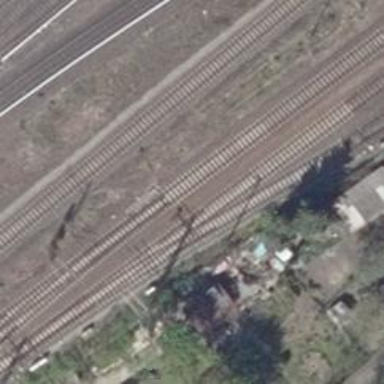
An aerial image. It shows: Railway signal.